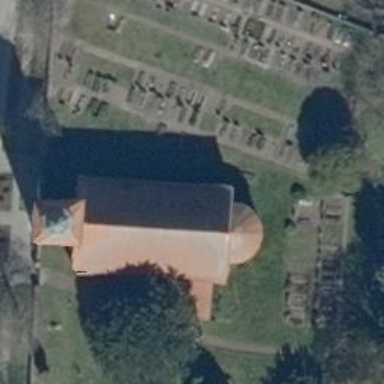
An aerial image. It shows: Cemetery.